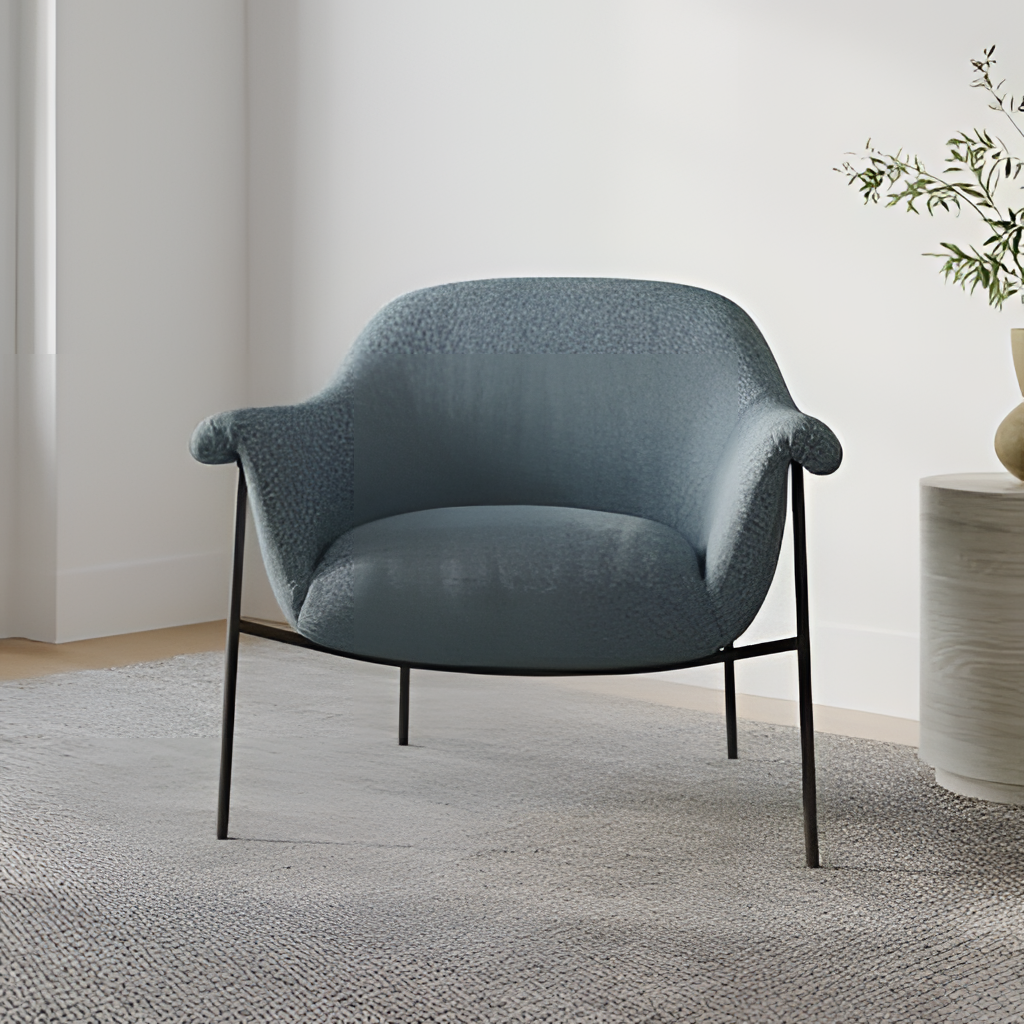
living room, fabric chair, paint wallpaper, with solid pattern, minimalist, beige wood flooring, with plank pattern